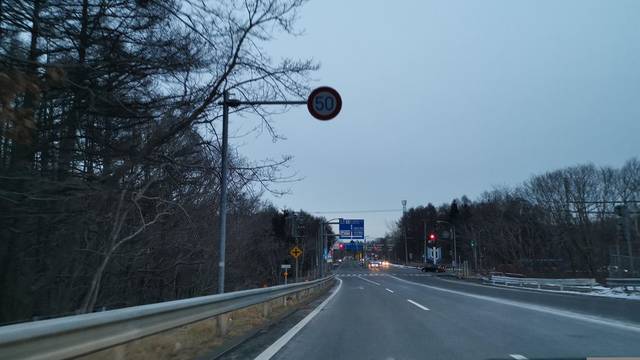
Region: Japan
Coordinates: 42.81, 141.632